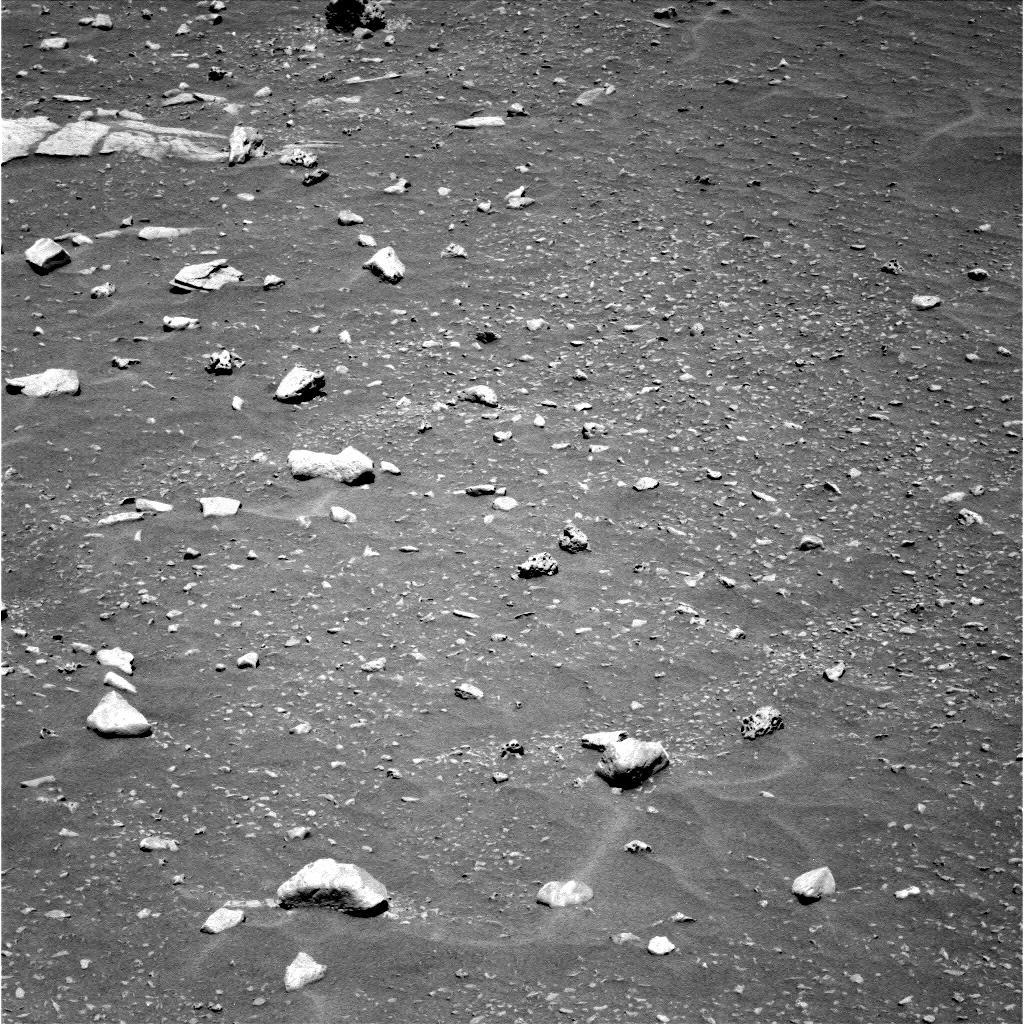
Terrain classes present: Bedrock, Gravel / Sand / Soil, Rock, Shadow